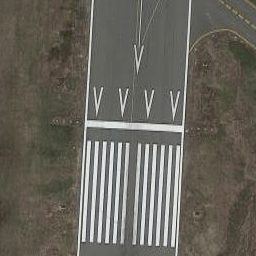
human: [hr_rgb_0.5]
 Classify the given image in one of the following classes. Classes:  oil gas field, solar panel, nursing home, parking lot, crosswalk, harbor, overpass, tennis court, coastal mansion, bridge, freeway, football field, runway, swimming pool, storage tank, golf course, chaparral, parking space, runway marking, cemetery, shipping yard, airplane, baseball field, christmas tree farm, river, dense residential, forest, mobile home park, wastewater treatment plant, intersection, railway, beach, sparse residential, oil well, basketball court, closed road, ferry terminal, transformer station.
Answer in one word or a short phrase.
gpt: runway